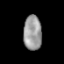
Tissue: prostate
Cell type: T cells
Senescence score: 0.3317
Nuclear area (px): 619
Mean DAPI intensity: 154.118